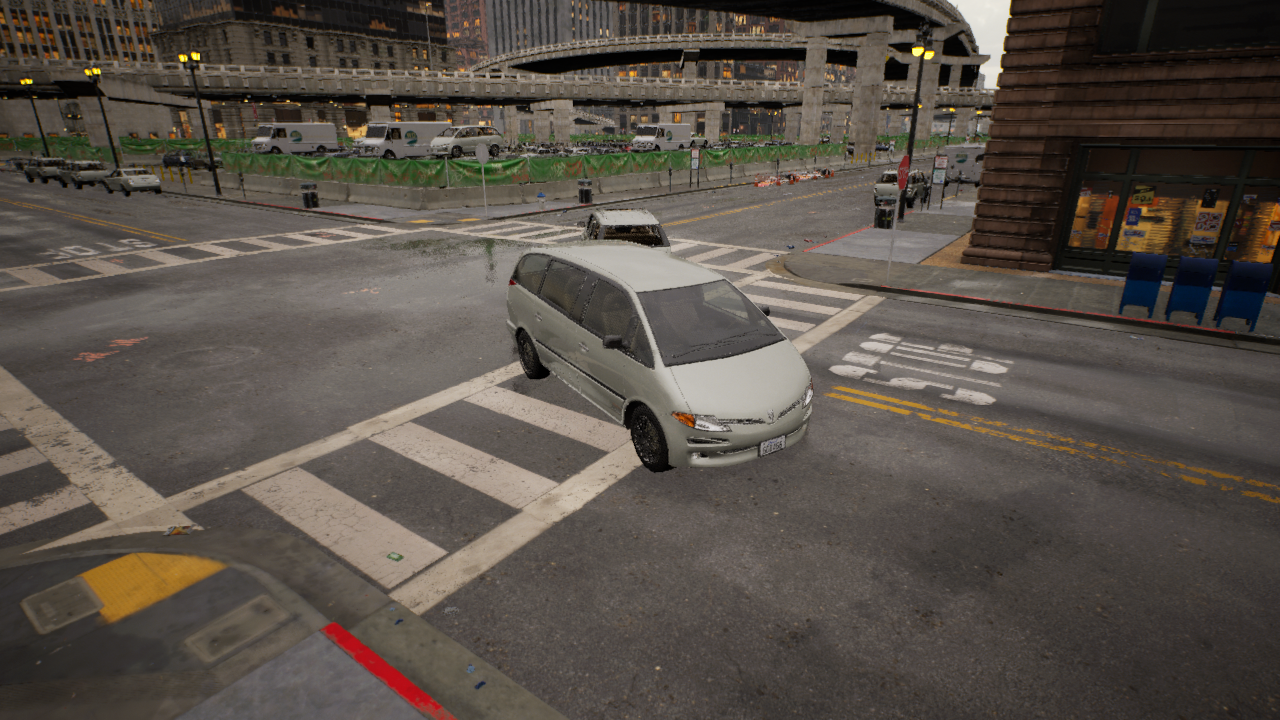
Venue: intersection
Lighting: golden hour
Vehicle rig: minivan